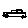
Label: car